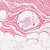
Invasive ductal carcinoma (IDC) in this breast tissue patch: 0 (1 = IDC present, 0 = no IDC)